Interaction volume radius: 10 \u00c5
Interaction volume height: 10 \u00c5
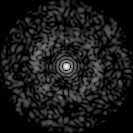
Disorder parameter: 0.7989